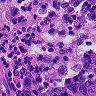
Metastatic tissue present: yes